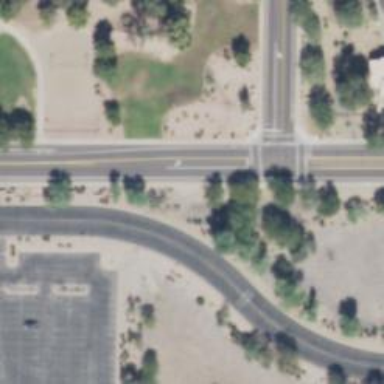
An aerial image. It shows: Solid stop line on the road.